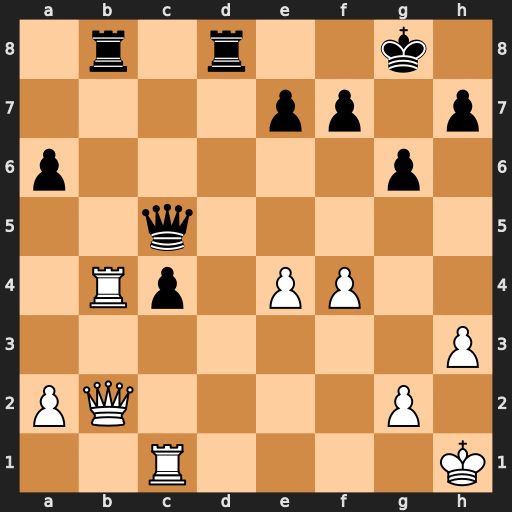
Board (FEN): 1r1r2k1/4pp1p/p5p1/2q5/1Rp1PP2/7P/PQ4P1/2R4K
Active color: w
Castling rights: -
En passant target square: -
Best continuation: Rxb8 Rxb8 Qxb8+